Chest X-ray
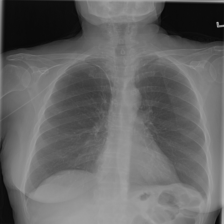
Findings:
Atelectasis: negative
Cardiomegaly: negative
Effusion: negative
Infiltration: positive
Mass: negative
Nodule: negative
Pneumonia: negative
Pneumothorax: negative
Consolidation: negative
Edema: negative
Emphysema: negative
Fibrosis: negative
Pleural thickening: negative
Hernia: negative